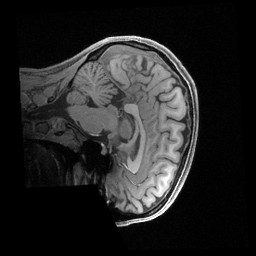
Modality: T1w
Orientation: sagittal
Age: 33
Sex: female
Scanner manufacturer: siemens
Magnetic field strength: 3 T
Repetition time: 2.4 s
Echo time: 0.00222 s